Question: I learned how to create a tabBar like UIKit tabBar in swiftUI. And I want to move the center tabItem to top . Is there any way I can achieve this?
TabView code
'''
TabView {
ViewTasks()
.tabItem {
Image(systemName: "list.bullet.below.rectangle")
Text("View Tasks")
}
AddTask()
.tabItem {
Image(systemName: "plus.circle").font(.system(size: 60))
}
CategoriesTasks()
.tabItem {
Image(systemName: "square.grid.2x2")
Text("Categories")
}
}
'''
Visual Example

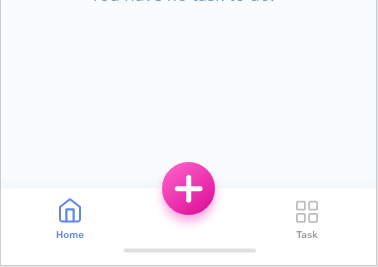
Answer: First idea is to use 'ZStack' so you can cover 'tabItem' with your own tappable image. Here is example:
'''
struct TabViewModel: View {
@State var showActionSheet: Bool = false
var body: some View {
ZStack {
GeometryReader { geometry in
TabView {
Text("list")
.tabItem {
Image(systemName: "list.bullet.below.rectangle")
}
Text("plus")
.tabItem {
Text(" ")
}
Text("categories")
.tabItem {
Image(systemName: "square.grid.2x2")
}
}
Image(systemName: "plus.circle")
.resizable()
.frame(width: 40, height: 40)
.shadow(color: .gray, radius: 2, x: 0, y: 5)
.offset(x: geometry.size.width / 2 - 20, y: geometry.size.height - 80)
.onTapGesture {
self.showActionSheet.toggle()
}
}
}
.actionSheet(isPresented: $showActionSheet) {
ActionSheet(title: Text("some actions"))
}
}
}
'''
so some image will cover center tabView item, which will be invisible ('Text(" ")'):
<URL>
<URL>
if you still need to switch between these 3 views you can use '@State var selection' (don't forget to 'tag(...)' tabItems):
'''
struct TabViewModel: View {
@State var selection: Int = 0
var body: some View {
ZStack {
GeometryReader { geometry in
TabView(selection: self.$selection) {
//...
Text("plus")
.tabItem {
Text(" ")
}.tag(1)
//...
.onTapGesture {
self.selection = 1
}
// ...
}
'''